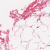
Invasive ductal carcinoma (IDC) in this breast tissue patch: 0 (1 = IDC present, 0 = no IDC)